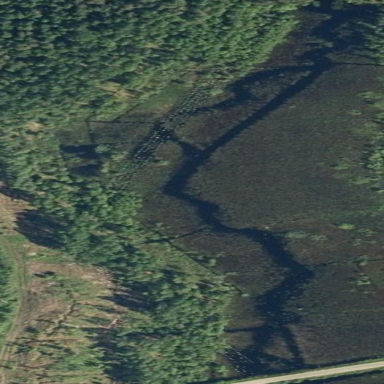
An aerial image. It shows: Marshy wetland area.